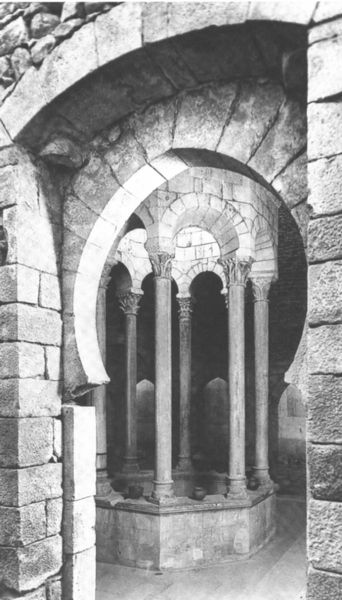
Titel: Skulptierter Dekor in einem öffentlichen Badehaus
Standort: Gerona, sog. Arabisches Bad (EU - E)
Schlagwörter: dunkel, schatten, weiß, fenster, grau, licht, schwarz, säulen, tür, architektur, stein, steine, bild, sonne, gotik, höhle, brunnen, oval, rund, spanien, bogen, kammer, glatt, tor, foto, bad, eingang, gang, eckig, becken, schwarzweiss, ecken, quader, eck, romanik, grotte, taufe, brunne, achteckig, oktagonal, eintritt, öffnungen, baptisterium, taufbecken, maurisch, basin, fotograafie, gewolbe, saule